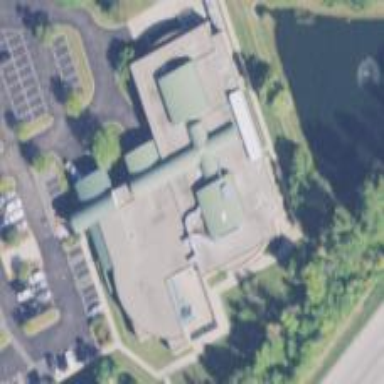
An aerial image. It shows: Clinic building offering healthcare services.